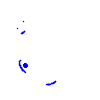
Particle: pion